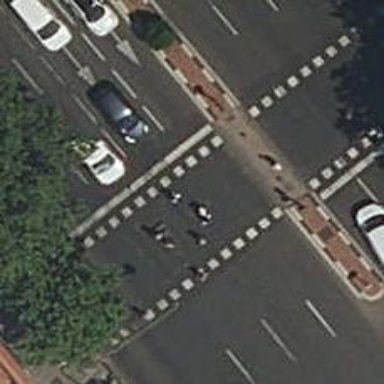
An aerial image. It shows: Crossing with traffic signals.